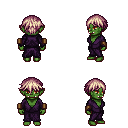
a pixel art fantasy rpg character, female body template, orc, green skin, purple robe, metal pants, white blonde short bangs hairstyle, leather bracers, four views (front, back, left, right), 2x2 character sprite sheet, small pixel art, hard edges, no anti-aliasing